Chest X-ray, PA view. Patient: 23 years old, sex F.
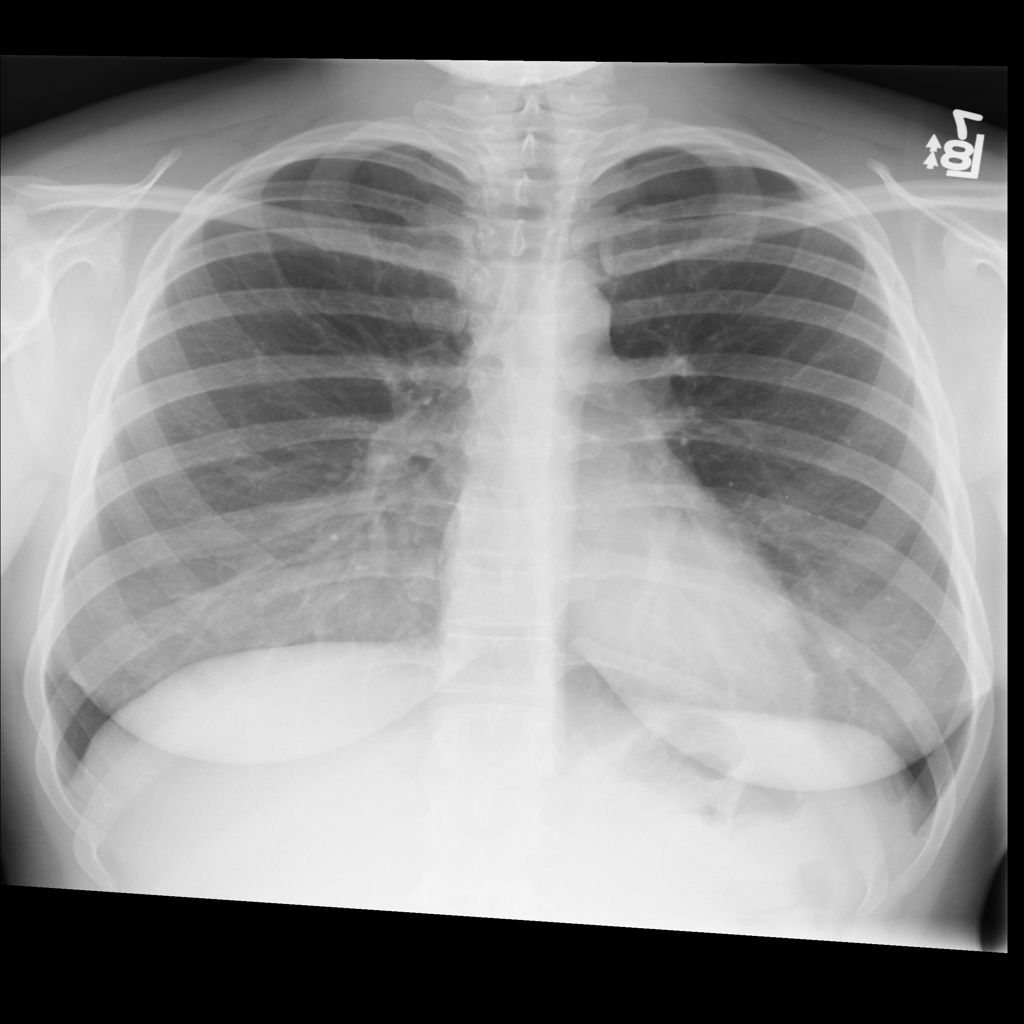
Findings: No Finding